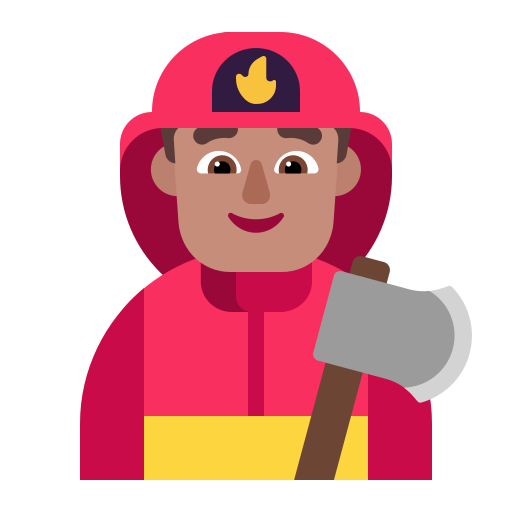
man firefighter flat